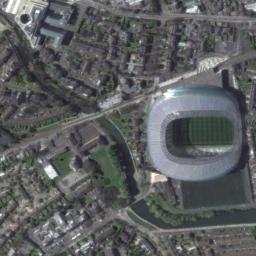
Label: stadium